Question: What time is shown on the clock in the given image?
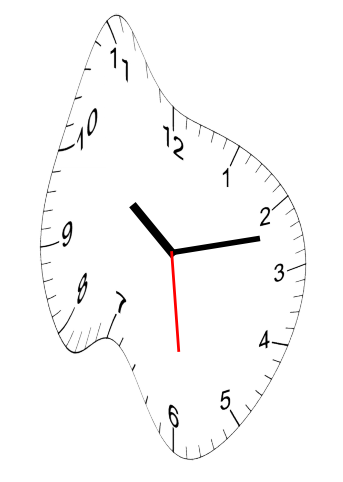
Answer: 10:12:29